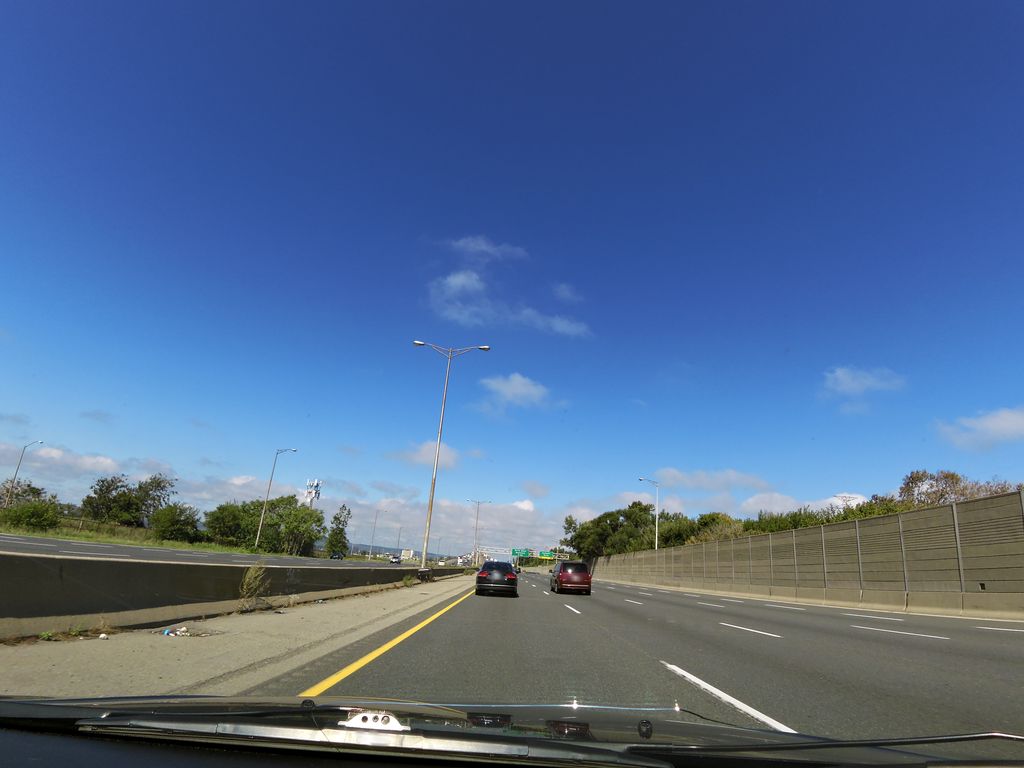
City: hamilton